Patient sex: F
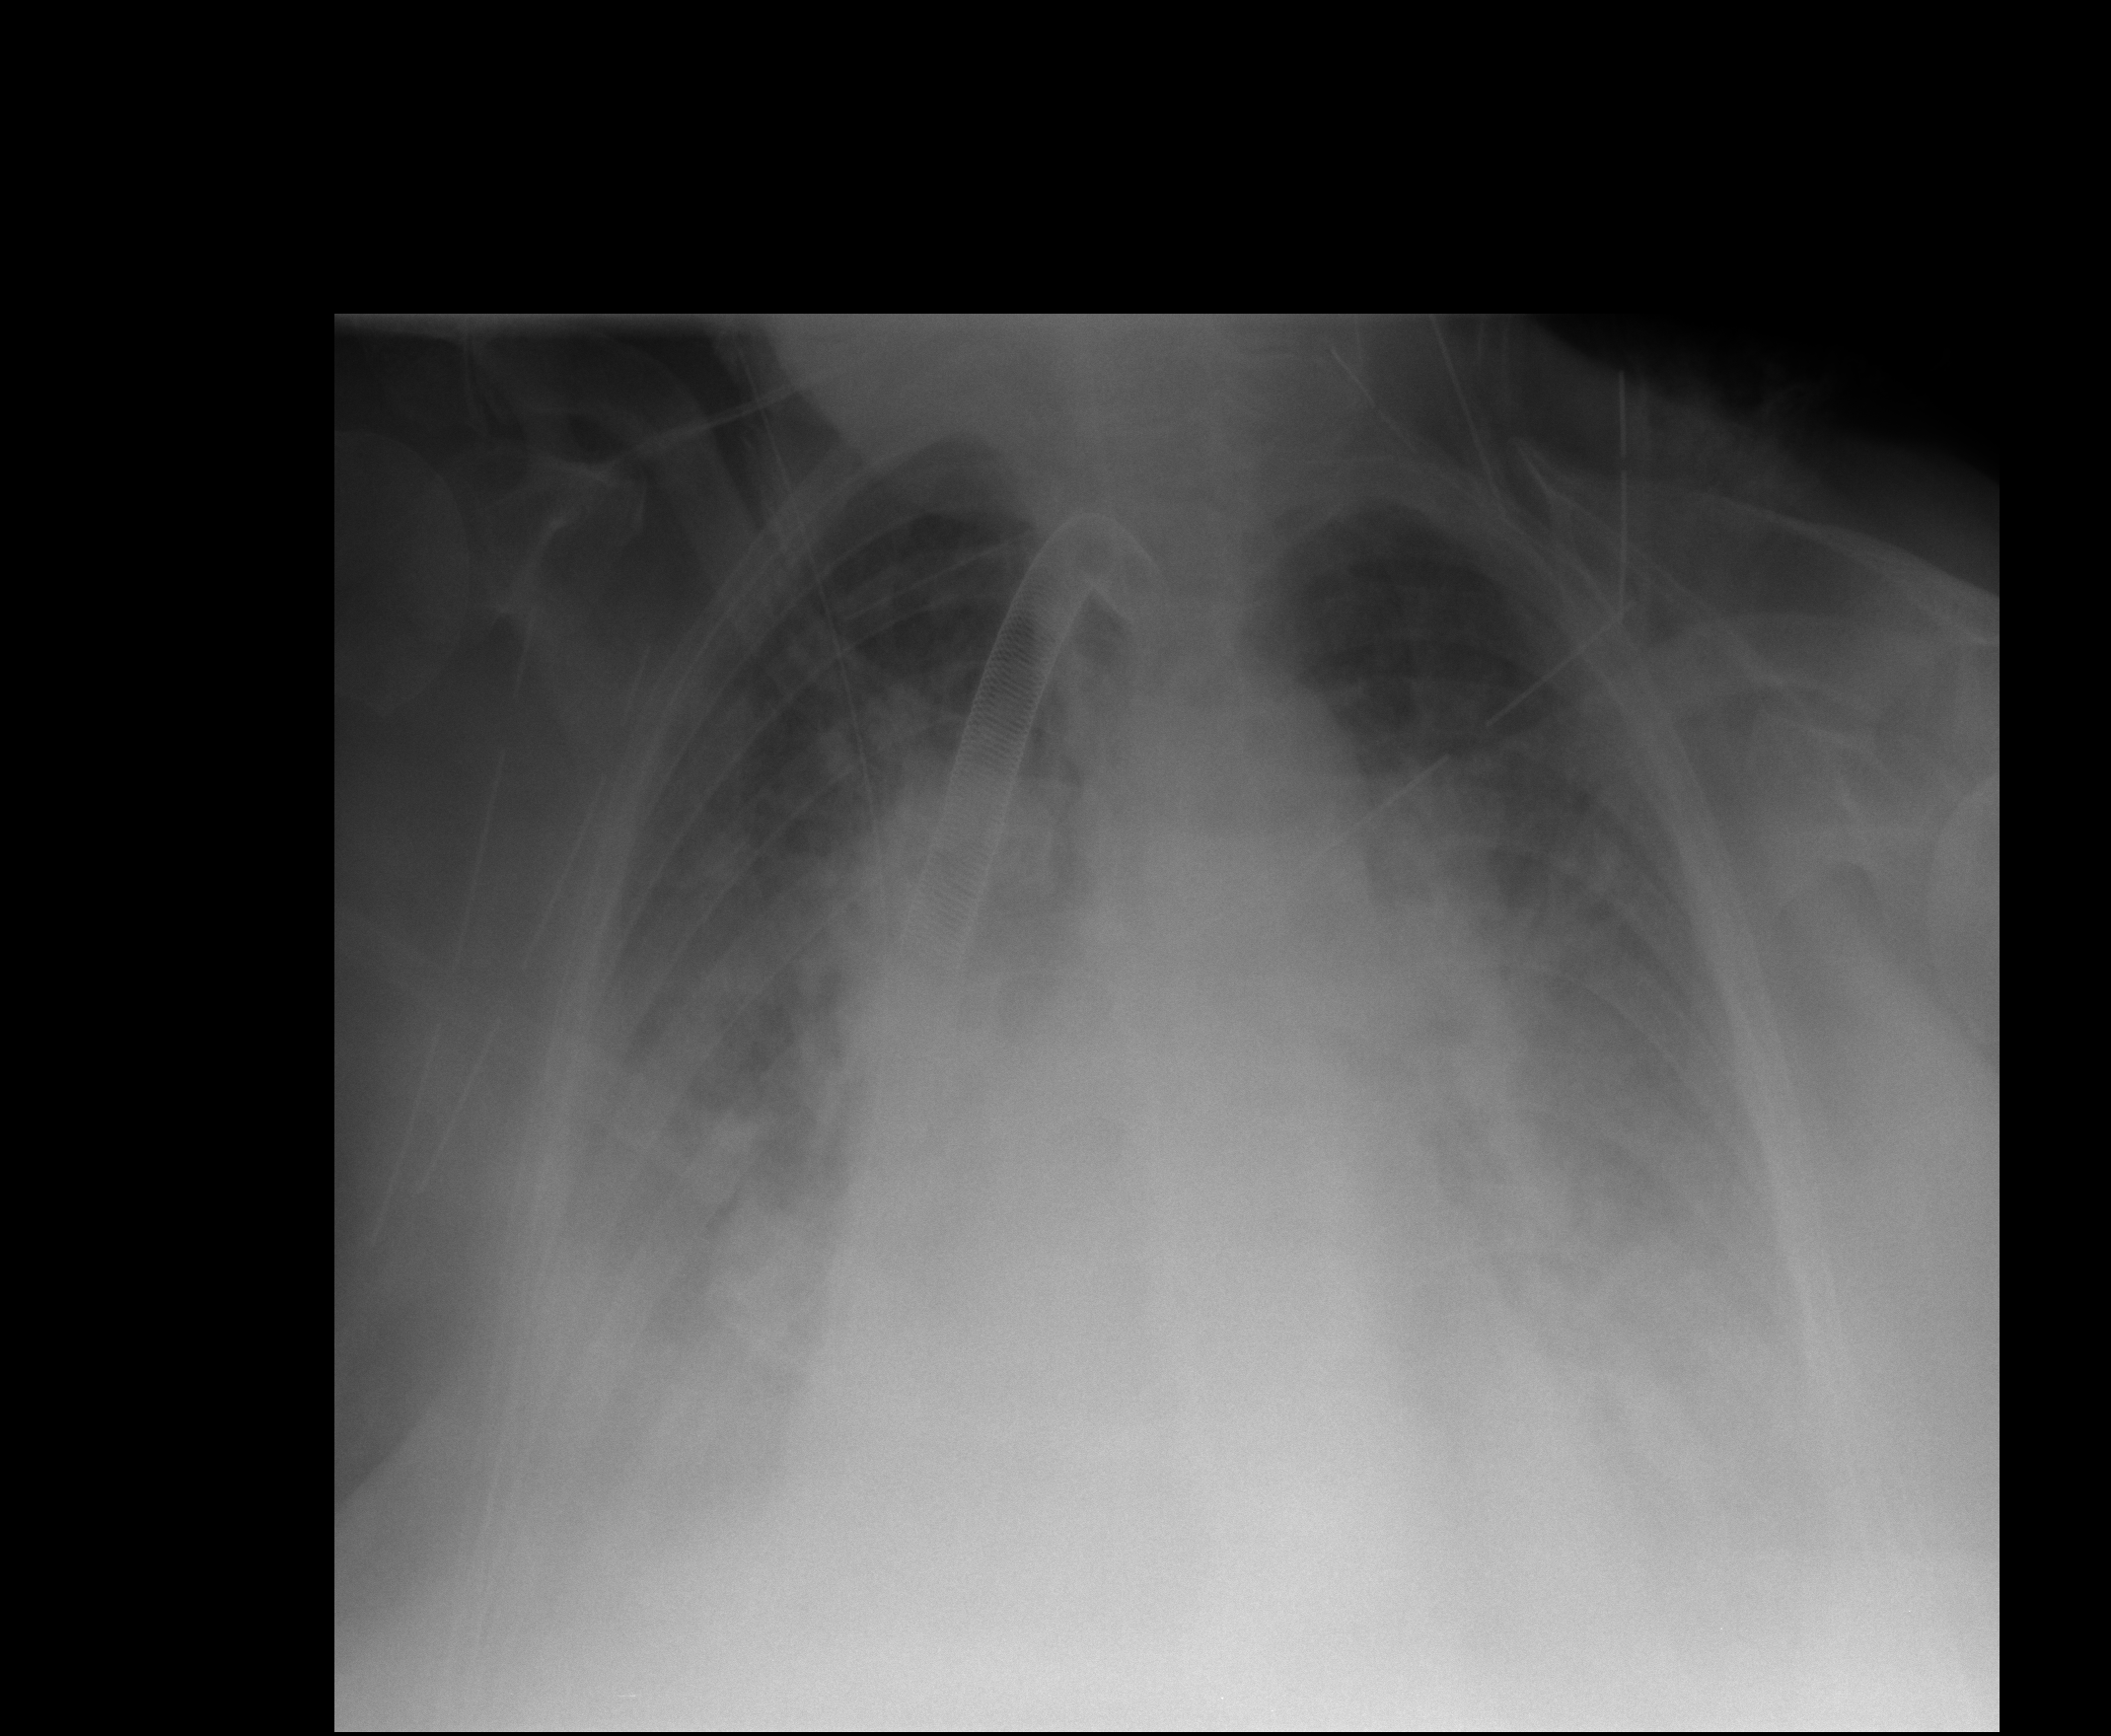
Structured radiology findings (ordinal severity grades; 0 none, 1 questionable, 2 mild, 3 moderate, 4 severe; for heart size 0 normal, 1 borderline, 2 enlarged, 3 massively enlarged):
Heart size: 2
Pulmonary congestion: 2
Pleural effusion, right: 3
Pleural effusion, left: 3
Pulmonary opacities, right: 2
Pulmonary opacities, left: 2
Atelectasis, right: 2
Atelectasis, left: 2